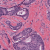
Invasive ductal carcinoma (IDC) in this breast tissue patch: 0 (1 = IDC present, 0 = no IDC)